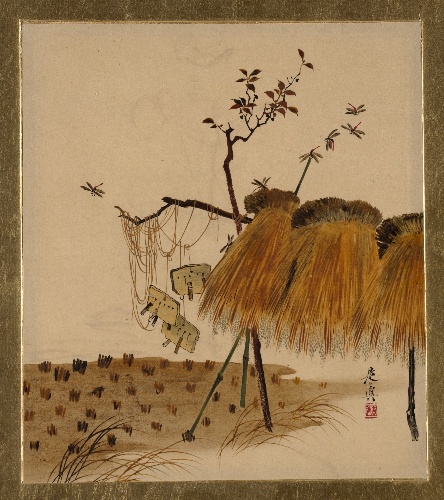
Artist: Shibata Zeshin
Artist bio: Japanese, 1807–1891
Date: 1882
Object type: Painting
Classification: Paintings
Medium: Lacquer on paper
Culture: Japan
Period: Meiji period (1868–1912)
Dimensions: 7 1/2 x 6 1/2 in. (19.1 x 16.5 cm)
Department: Asian Art
Credit line: The Howard Mansfield Collection, Purchase, Rogers Fund, 1936
Accession year: 1936
Repository: Metropolitan Museum of Art, New York, NY
Tags: Dragonflies